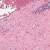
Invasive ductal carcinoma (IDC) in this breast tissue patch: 0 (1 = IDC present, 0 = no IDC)